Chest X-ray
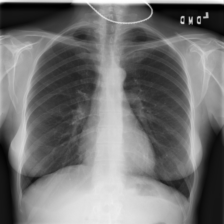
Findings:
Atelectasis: negative
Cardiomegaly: negative
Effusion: negative
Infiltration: negative
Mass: negative
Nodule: negative
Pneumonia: negative
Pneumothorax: negative
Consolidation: negative
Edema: negative
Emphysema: negative
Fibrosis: negative
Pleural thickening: negative
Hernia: negative